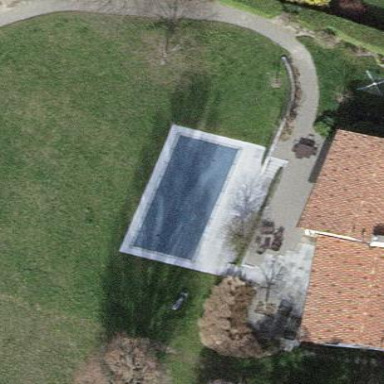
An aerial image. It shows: Swimming pool located in leisure land.